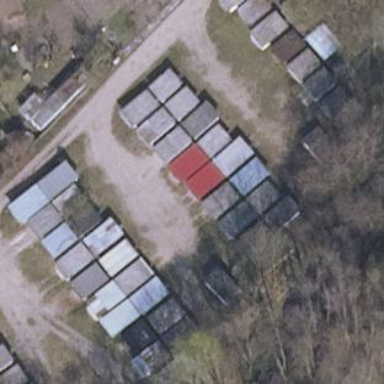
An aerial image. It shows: Garages as the designated land use.